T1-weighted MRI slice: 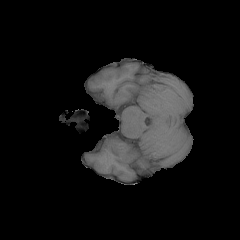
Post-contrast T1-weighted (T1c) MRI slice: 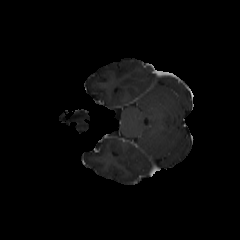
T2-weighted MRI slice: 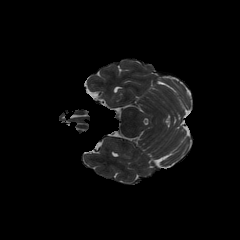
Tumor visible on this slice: no